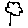
Label: tree